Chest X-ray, PA view. Patient: 53 years old, sex F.
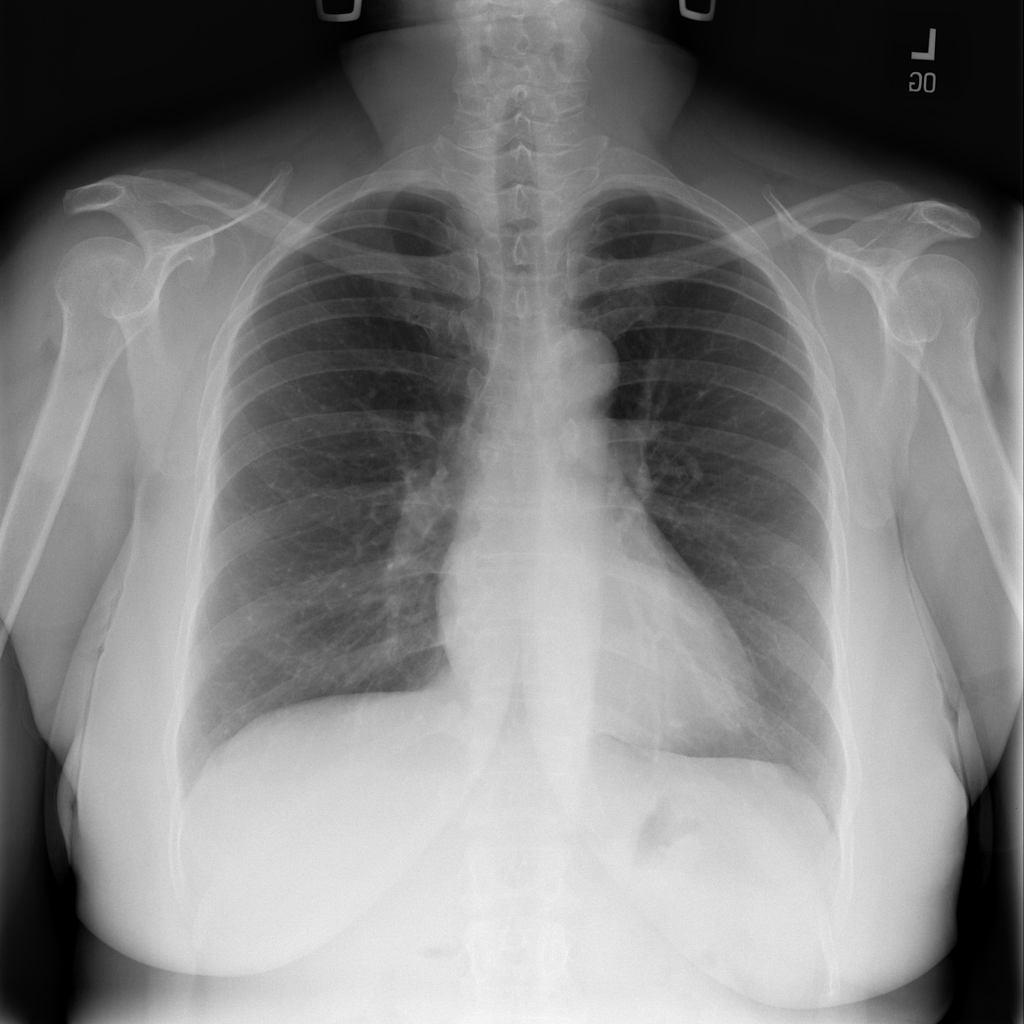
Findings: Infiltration